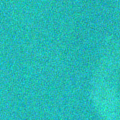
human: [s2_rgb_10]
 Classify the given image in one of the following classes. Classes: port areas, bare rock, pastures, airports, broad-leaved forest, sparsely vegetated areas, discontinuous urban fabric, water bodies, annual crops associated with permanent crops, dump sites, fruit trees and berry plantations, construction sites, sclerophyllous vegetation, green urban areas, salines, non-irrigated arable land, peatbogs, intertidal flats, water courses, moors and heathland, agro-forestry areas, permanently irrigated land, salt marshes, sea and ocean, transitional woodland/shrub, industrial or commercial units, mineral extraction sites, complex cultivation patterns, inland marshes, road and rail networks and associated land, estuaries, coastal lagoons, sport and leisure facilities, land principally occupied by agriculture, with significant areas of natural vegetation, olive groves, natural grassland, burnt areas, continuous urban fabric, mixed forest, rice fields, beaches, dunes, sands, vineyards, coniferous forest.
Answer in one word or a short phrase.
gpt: sea and ocean